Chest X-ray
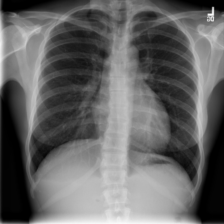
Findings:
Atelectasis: negative
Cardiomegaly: negative
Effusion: negative
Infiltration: negative
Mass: negative
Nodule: negative
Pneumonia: negative
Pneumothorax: negative
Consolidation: negative
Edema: negative
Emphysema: negative
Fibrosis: negative
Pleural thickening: negative
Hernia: negative